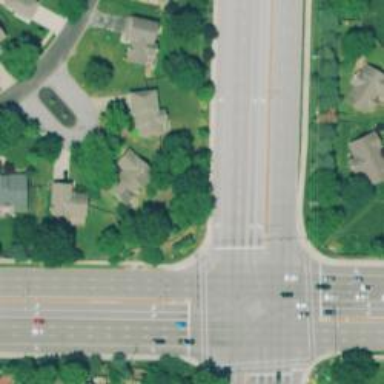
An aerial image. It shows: Road with dash markings.